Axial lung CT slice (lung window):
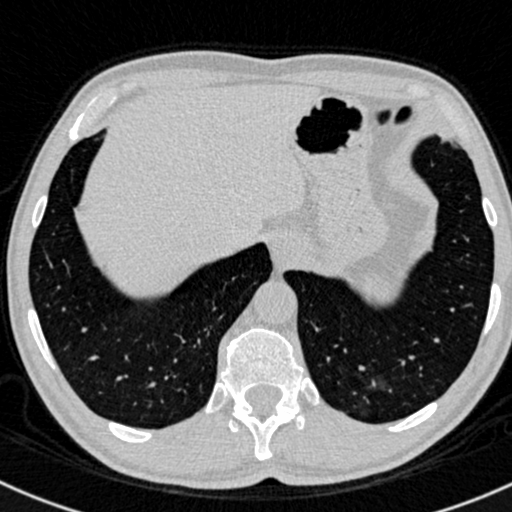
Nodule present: no